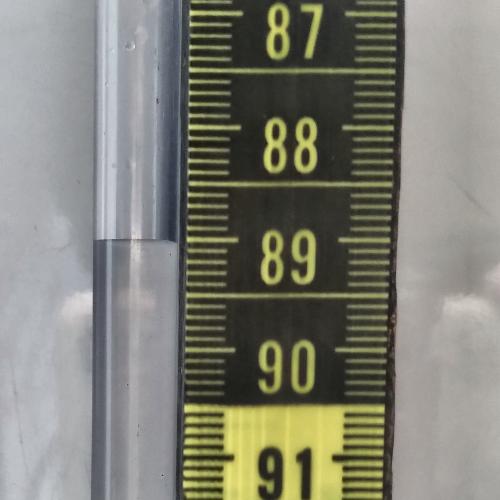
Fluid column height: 89.0 cm